Question: Hello I am new to JSON and have run into some issues.
I am requesting some information using jquery's $.getJSON method like so:
'''
function getPlayerPositions(type) { //left/top/move
var loadUrl = "../php/client_communication/relay_positions.php";
var playerPos = [];
$.ajaxSetup ({
cache: false,
async: false
});
$.getJSON( loadUrl, { type: type } )
.done(function( data ) {
useReturnData(data);
})
.fail(function( jqxhr, textStatus, error ) {
var err = textStatus + ', ' + error;
console.log( "Request Failed: " + err);
});
function useReturnData(data){
playerPos = data;
alert("response: "+playerPos);
};
//reset to asynchronous ajax from now on
$.ajaxSetup ({
async: true
});
alert(playerPos[0]);
return playerPos;
}
'''
And when my function is ran previously to this time I receive the correct JSON encoded data that I can then access via my "playerPos" array. (ie. alert(playerPos[4]))
But this time I am receiving data that contains multiple nested objects:
This is the ajax response alerted:
response: [{"Position":"LB","ID":" 2","x-offset":" 0","y-offset":" 0","Stats":{"ID":"2","IMG":"/images/player_avatars/player_test.png","First_Name":"Daniel","Surname":"Vernall","Nickname":"Tall Tree","number":"25","Fav_Pos_1":"LB","Fav_Pos_2":"CB","team":"A","SPEED":"100","AGILITY":"100","STRENGTH":"100","JUMP":"100","MARKING":"100","STAMINA":"100","LEADERSHIP":"100","ADAPTABILITY":"100","RESTRAINT":"100","INJURY_PRONE":"100","HEAL_TIME":"100","MORALE":"100","AGGRESSIVENESS":"100","PASSING":"100","SHOOTING_ACCURACY":"100","SHOOTING_POWER":"100","HEADING":"100","MISC_BODY":"100","POSITIONING":"100","FIRST_TOUCH":"100","LONG_DISTANCE":"100","STRONG_FOOT":"0","CONTROL":"100","CURLING":"100","CHIPPING":"100","VOLLEYING":"100","SET_PIECES":"100","THROW_INS":"100","REFLEXES":"100","ONE_ON_ONES":"100","AERIAL_ABILITY":"100","CATCHING":"100","COORDINATION":"100","THROWING":"100","coordX":0,"coordY":0,"yellowCards":0,"redCards":0,"shotsOnTarget":0,"shotsOffTarget":0,"goals":0,"assists":0,"completedPasses":0,"incompletePasses":0,"tackles":0,"timesTackled":0,"intercepts":0,"intercepted":0,"badReceive":0}},{"Position":"LCB","ID":" 3","x-offset":" 0","y-offset":" 0","Stats":{"ID":"3","IMG":"/images/player_avatars/player_test.png","First_Name":"Teddy","Surname":"Vernall","Nickname":"Bear","number":"11","Fav_Pos_1":"ST","Fav_Pos_2":"CAM","team":"A","SPEED":"100","AGILITY":"100","STRENGTH":"100","JUMP":"100","MARKING":"100","STAMINA":"100","LEADERSHIP":"100","ADAPTABILITY":"100","REST...,"SET_PIECES":"100","THROW_INS":"100","REFLEXES":"100","ONE_ON_ONES":"100","AERIAL_ABILITY":"100","CATCHING":"100","COORDINATION":"100","THROWING":"100","coordX":0,"coordY":0,"yellowCards":0,"redCards":0,"shotsOnTarget":0,"shotsOffTarget":0,"goals":0,"assists":0,"completedPasses":0,"incompletePasses":0,"tackles":0,"timesTackled":0,"intercepts":0,"intercepted":0,"badReceive":0}},{"Position":"GK","ID":" 12","x-offset":" 0","y-offset":" 0","Stats":{"ID":"12","IMG":"/images/player_avatars/player_test.png","First_Name":"Rumple","Surname":"Stiltskin","Nickname":"Rumpy Pump Stink","number":"29","Fav_Pos_1":"CDM","Fav_Pos_2":"LB","team":"A","SPEED":"100","AGILITY":"100","STRENGTH":"100","JUMP":"100","MARKING":"100","STAMINA":"100","LEADERSHIP":"100","ADAPTABILITY":"100","RESTRAINT":"100","INJURY_PRONE":"100","HEAL_TIME":"100","MORALE":"100","AGGRESSIVENESS":"100","PASSING":"100","SHOOTING_ACCURACY":"100","SHOOTING_POWER":"100","HEADING":"100","MISC_BODY":"100","POSITIONING":"100","FIRST_TOUCH":"100","LONG_DISTANCE":"100","STRONG_FOOT":"50","CONTROL":"100","CURLING":"100","CHIPPING":"100","VOLLEYING":"100","SET_PIECES":"100","THROW_INS":"100","REFLEXES":"100","ONE_ON_ONES":"100","AERIAL_ABILITY":"100","CATCHING":"100","COORDINATION":"100","THROWING":"100","coordX":0,"coordY":0,"yellowCards":0,"redCards":0,"shotsOnTarget":0,"shotsOffTarget":0,"goals":0,"assists":0,"completedPasses":0,"incompletePasses":0,"tackles":0,"timesTackled":0,"intercepts":0,"intercepted":0,"badReceive":0}}]
Javascript seems to not view these as individual objects:
When alerting playerPos[4] for example it will simply alert the 4th character in the string above.
I realise the above is very difficult to read but I wanted to show you an actual copy of the alert.
This is the bit from the php file it accesses:
'''
if($type=="db_request"){
$team = new Team;
$team = $team->buildTeam(101, 'A');
ChromePhp::log($team);
$response = json_encode($team);
}
'''
And my log above looks like this:

So you can see that the php file views "$team" as containing multiple nested objects
Any ideas?
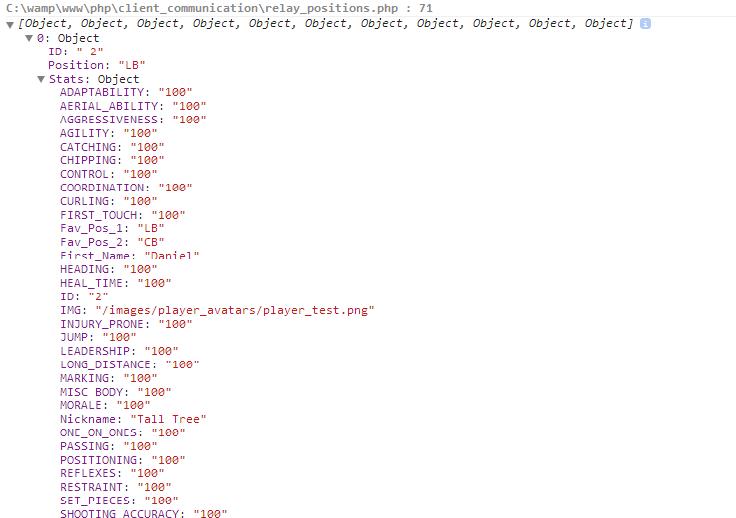
Answer: Seems like you're double-encoding the object (with something like 'echo json_encode($response);'). jQuery would then parse the JSON-encoded string to the JSON-encoded object string...
You can check for such serverside failure by inspecting the effective HTTP response in your browser's network inspector (<URL>.